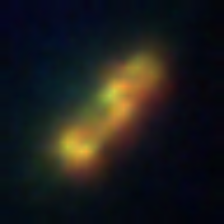
Taxon: Pennate
Group: Diatoms